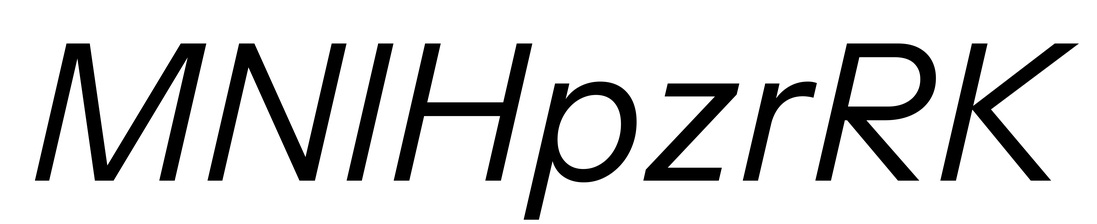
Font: InstrumentSans-Italic_Italic